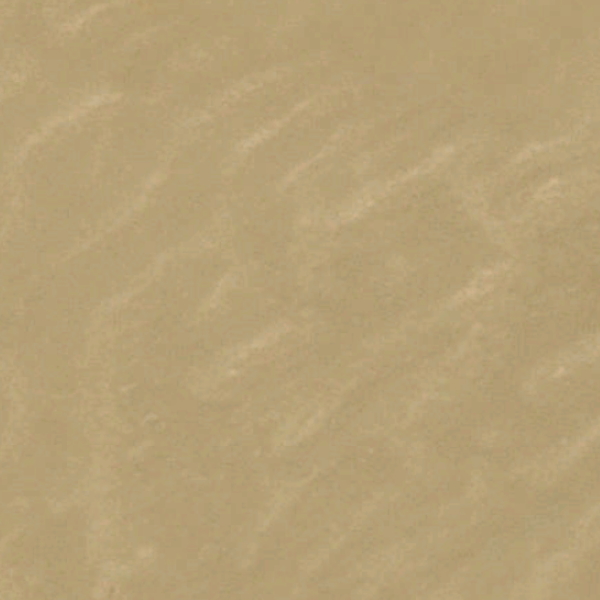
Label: Desert